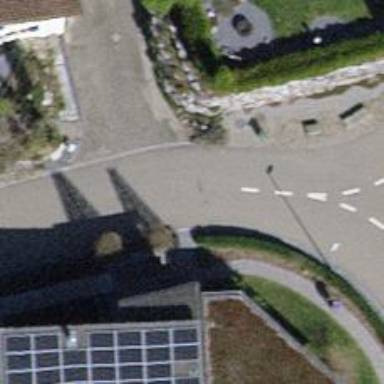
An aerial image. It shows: Asphalt road in residential area.